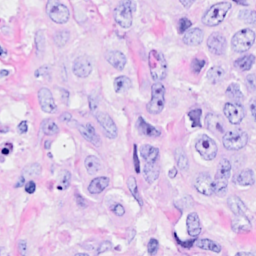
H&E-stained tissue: Breast